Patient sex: F
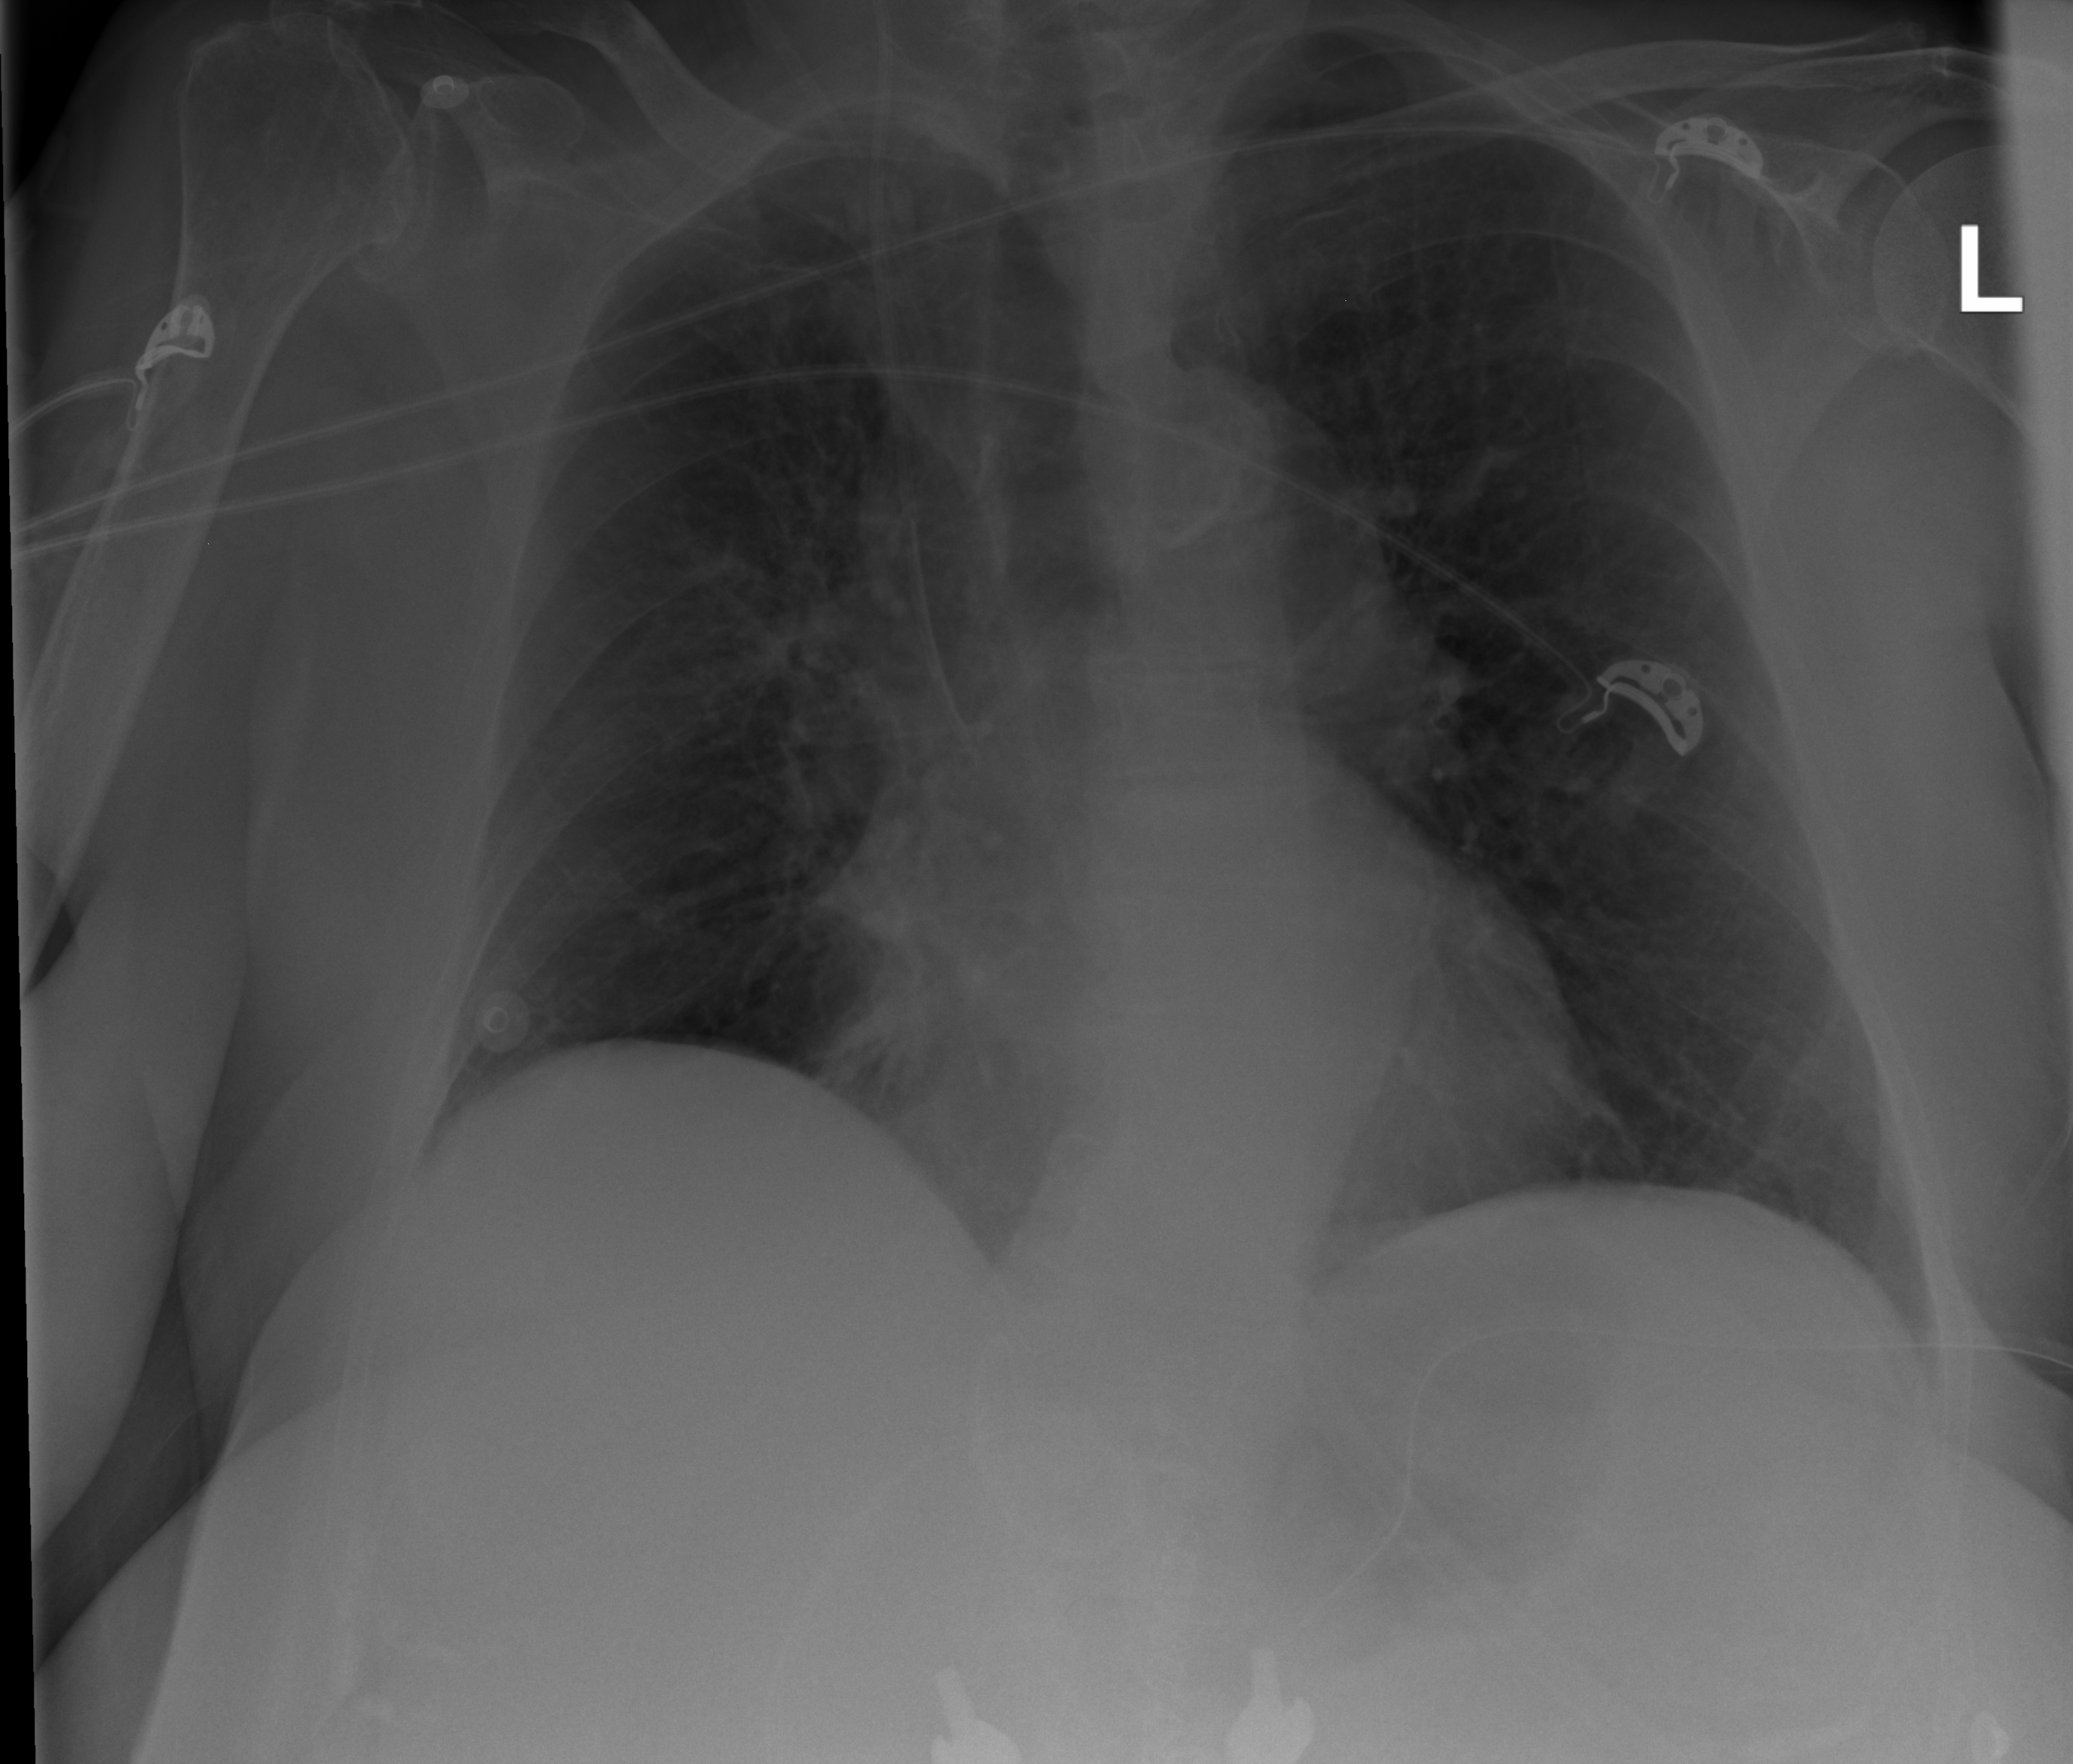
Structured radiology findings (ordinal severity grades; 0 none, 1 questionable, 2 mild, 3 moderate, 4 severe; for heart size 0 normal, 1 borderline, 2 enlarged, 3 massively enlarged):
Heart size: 1
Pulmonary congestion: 2
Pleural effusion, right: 0
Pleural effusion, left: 0
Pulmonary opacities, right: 0
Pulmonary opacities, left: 0
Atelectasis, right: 2
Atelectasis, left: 0